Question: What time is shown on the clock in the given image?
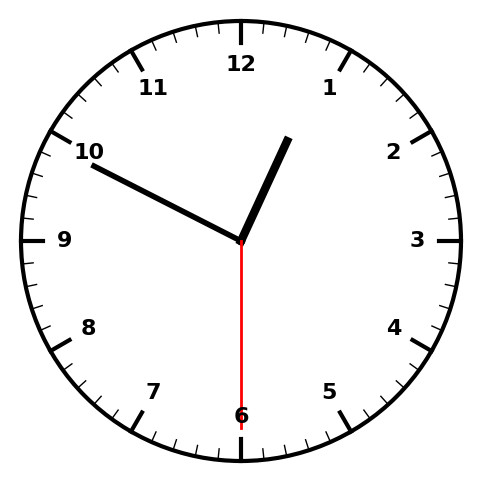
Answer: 12:49:30